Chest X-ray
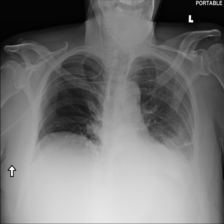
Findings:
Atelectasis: negative
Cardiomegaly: negative
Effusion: positive
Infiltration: positive
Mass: negative
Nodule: negative
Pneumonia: negative
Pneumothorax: negative
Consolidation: negative
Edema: negative
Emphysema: negative
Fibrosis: negative
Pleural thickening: negative
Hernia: negative